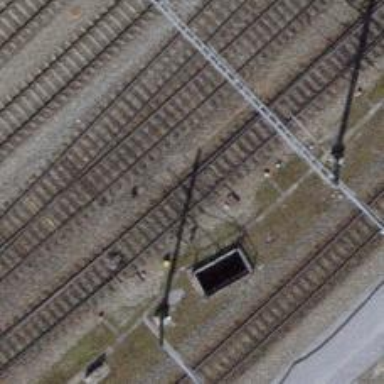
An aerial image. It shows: Railway switch.